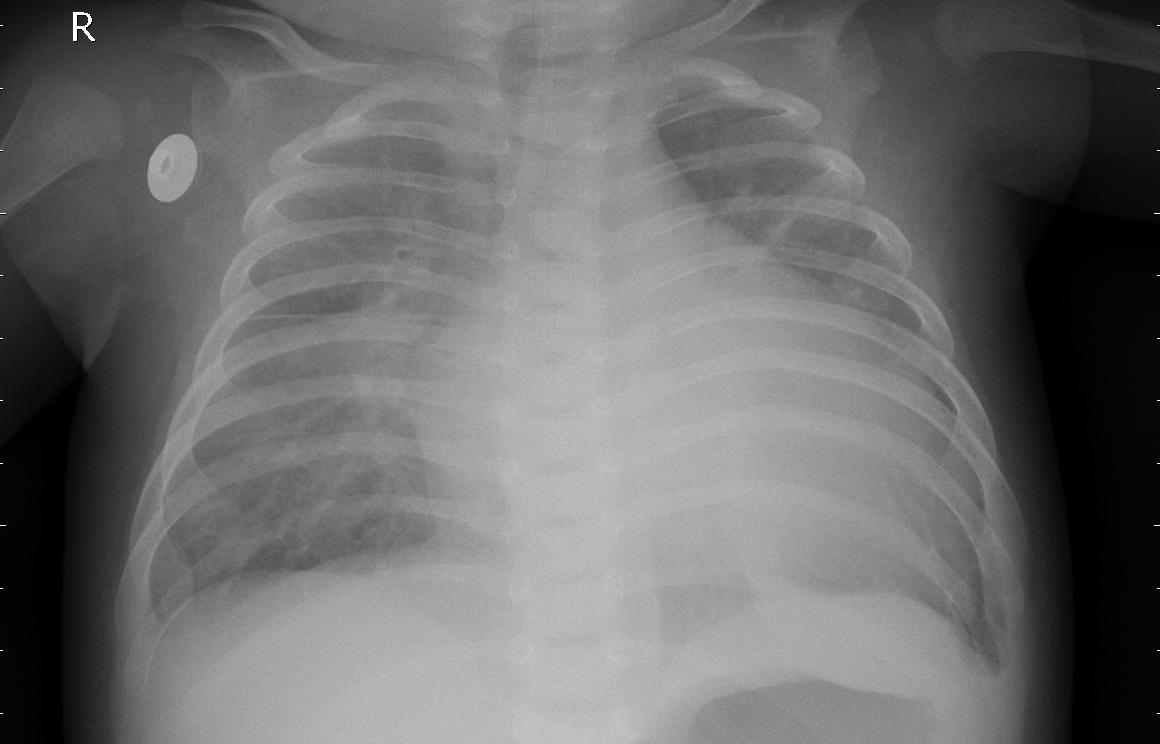
Diagnosis: PNEUMONIA